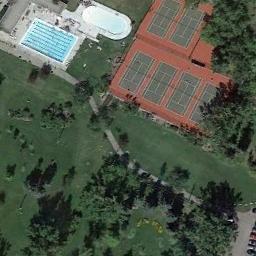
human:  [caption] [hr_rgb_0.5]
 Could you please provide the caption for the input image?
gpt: Neatly arranged tennis court on the lawn next to the woods and swimming pool .

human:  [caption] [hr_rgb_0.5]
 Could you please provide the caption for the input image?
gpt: The tennis court is on the grass next to some trees .

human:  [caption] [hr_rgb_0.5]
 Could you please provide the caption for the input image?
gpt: Many trees are near the tennis courts .

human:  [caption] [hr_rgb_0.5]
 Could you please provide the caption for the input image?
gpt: There are two different colors of the tennis court .

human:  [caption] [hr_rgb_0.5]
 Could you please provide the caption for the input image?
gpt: There are some green trees and  a green meadow beside the tennis courts .